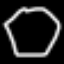
Label: octagon